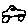
Label: car